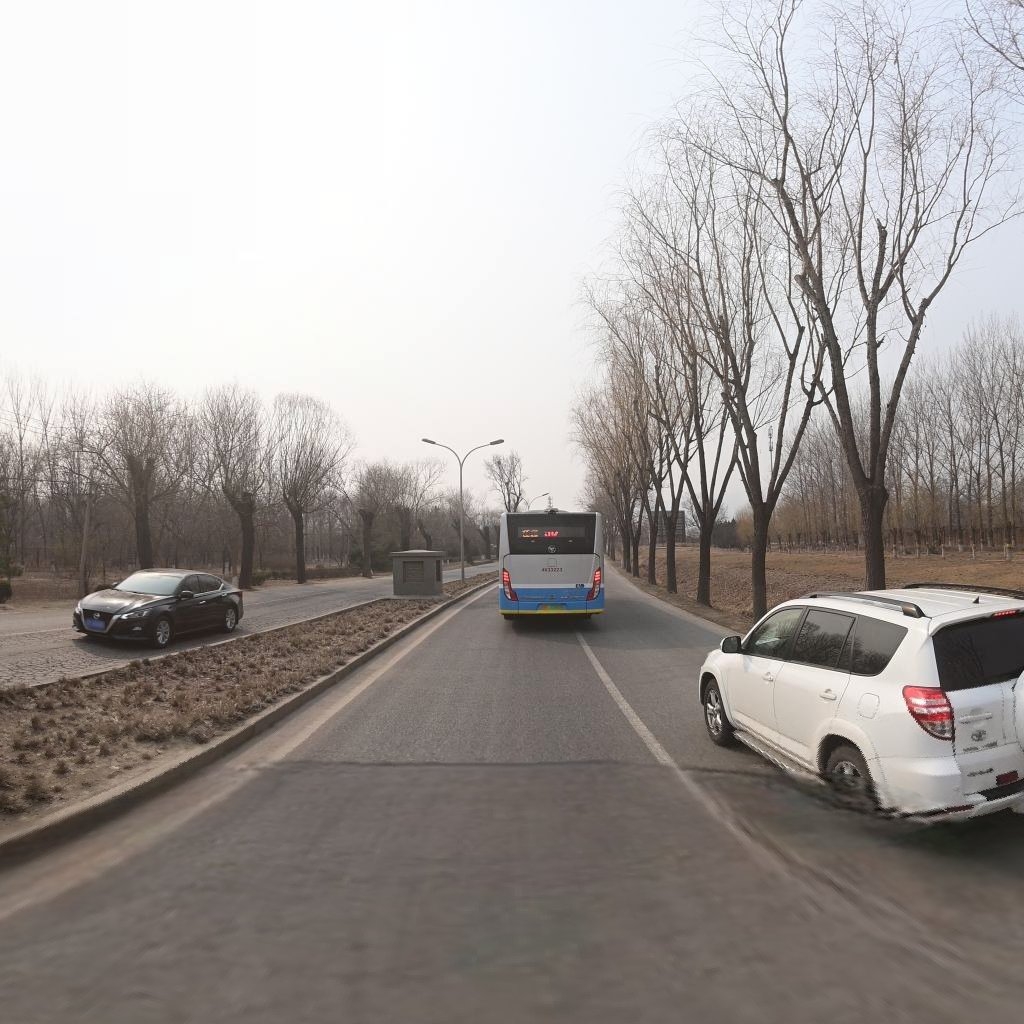
Region: Haidian
Road damage annotations: alligator crack